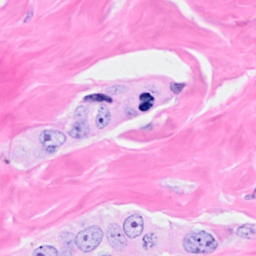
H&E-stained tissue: Breast